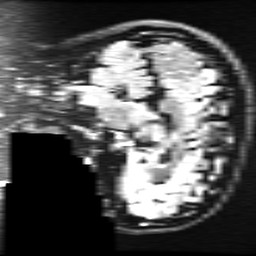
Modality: FLAIR
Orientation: sagittal
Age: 30
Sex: female
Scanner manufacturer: ge
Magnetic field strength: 3 T
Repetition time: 11 s
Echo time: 0.1497 s